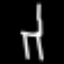
Label: chair